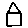
Label: house